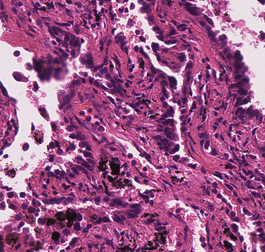
Tumor epithelial tissue: yes
Tumor-associated stroma tissue: yes
Normal tissue: no